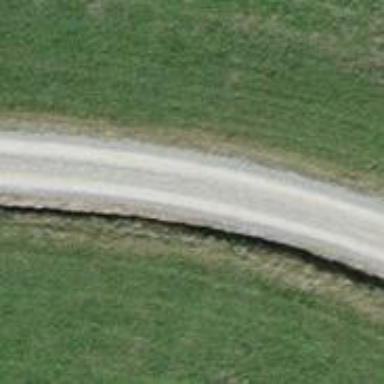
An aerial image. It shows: Gravel track road.